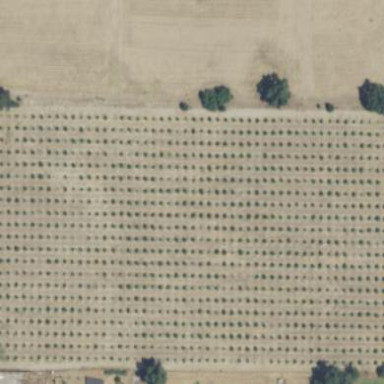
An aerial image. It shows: Orchard.